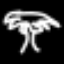
Label: palm tree